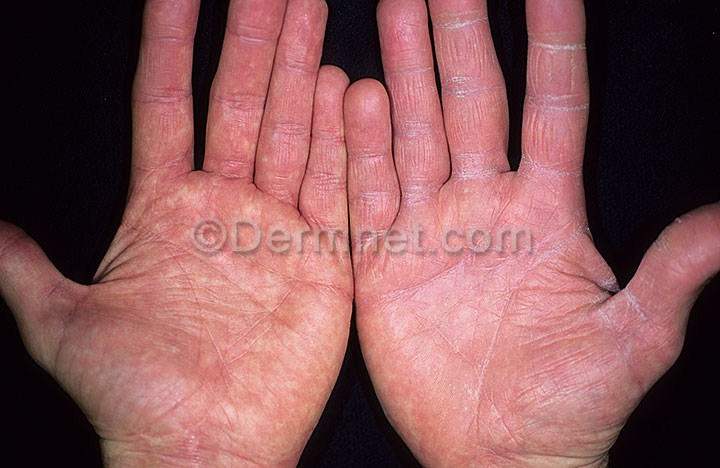
Disease: Tinea Ringworm Candidiasis and other Fungal Infections